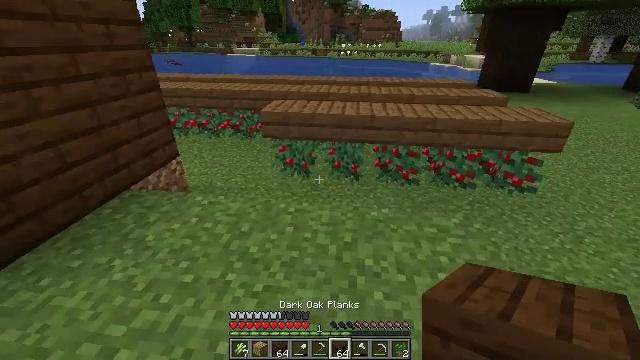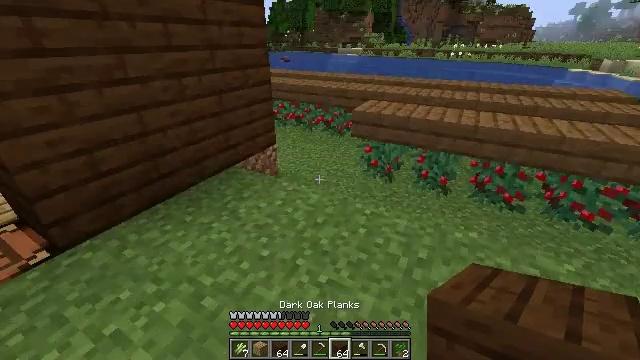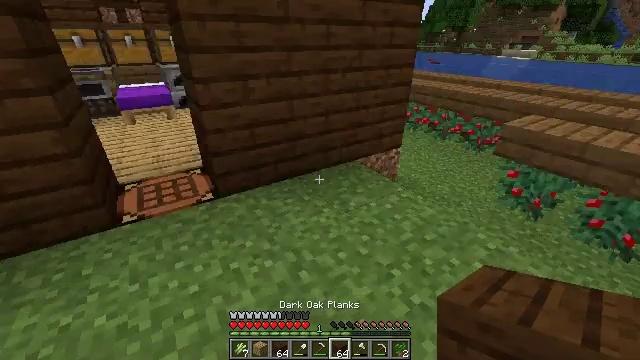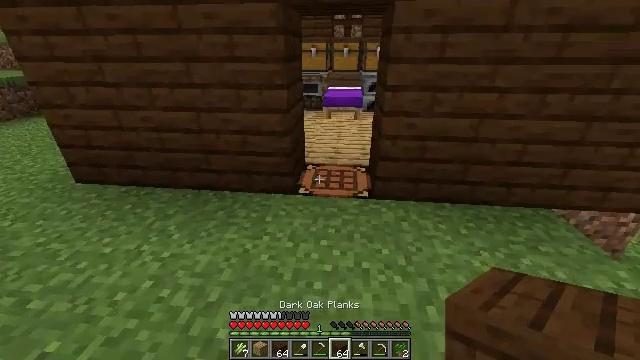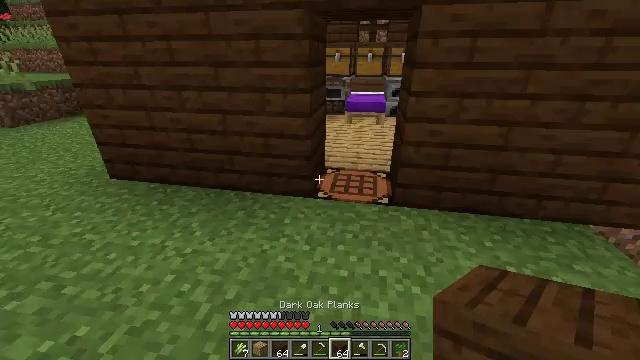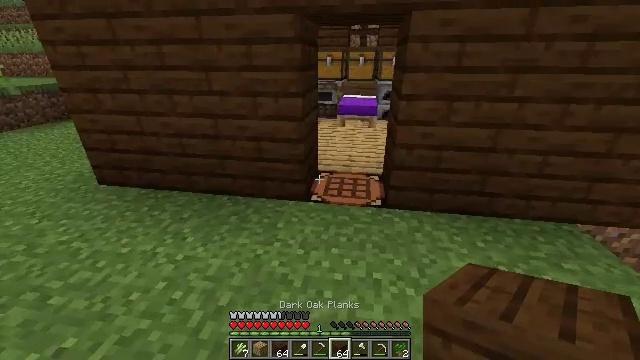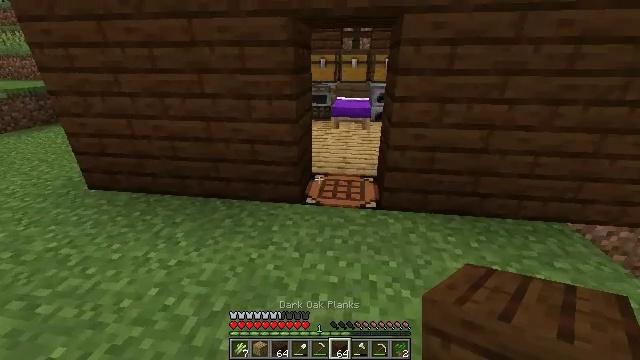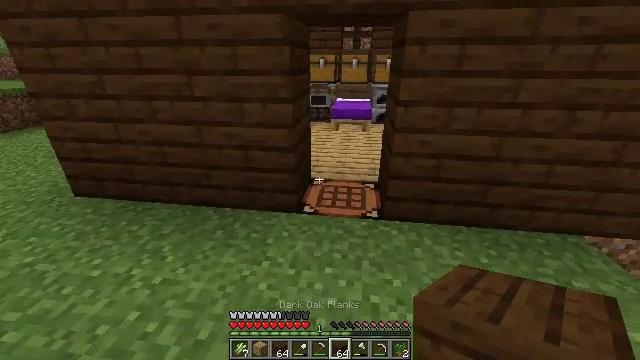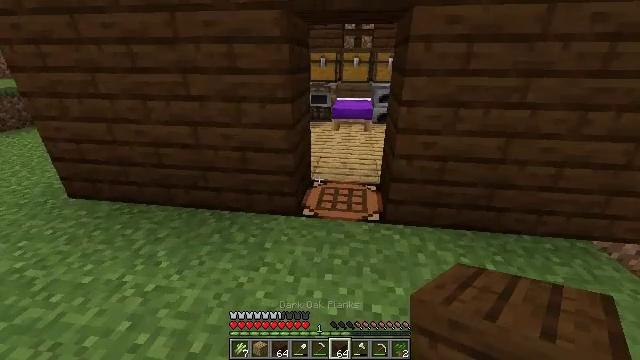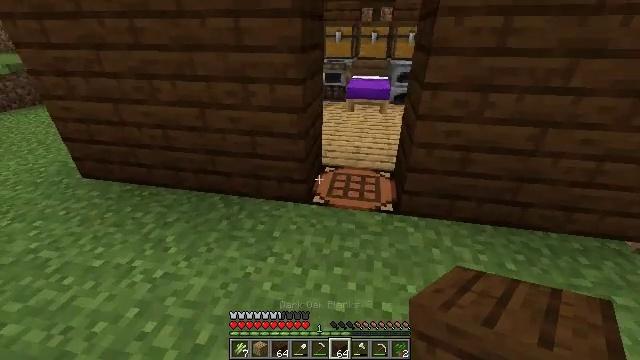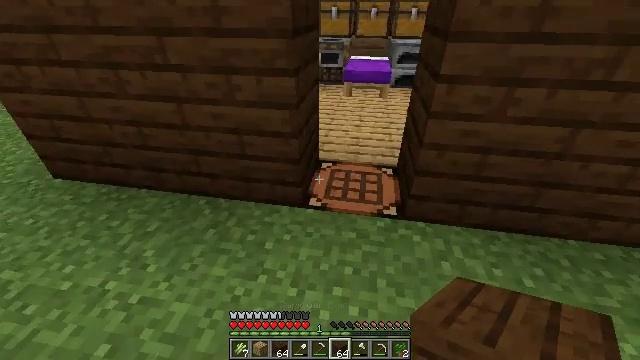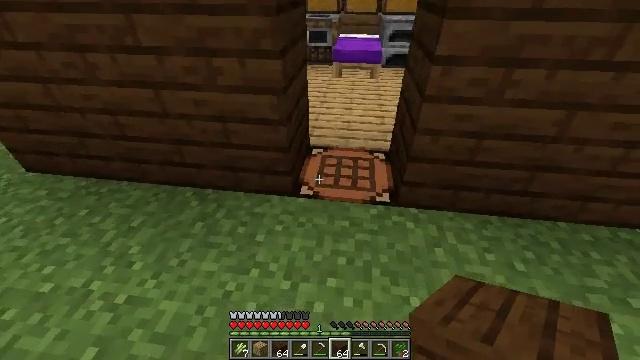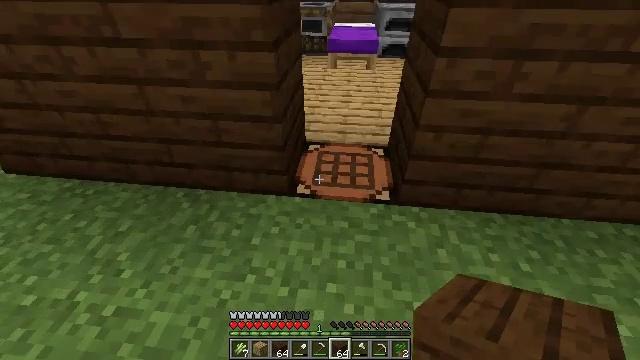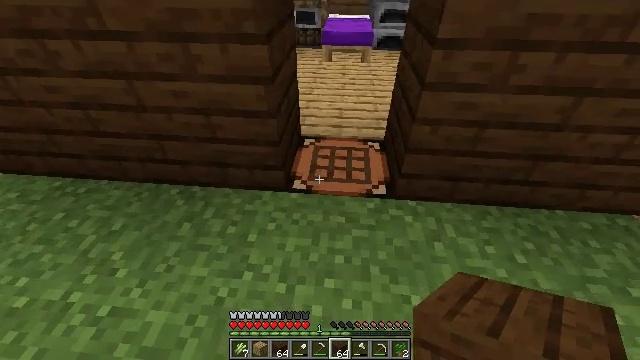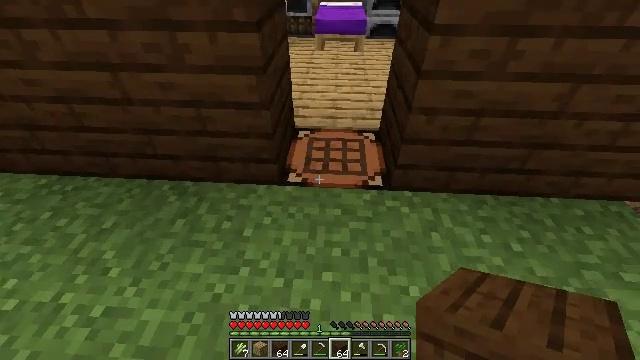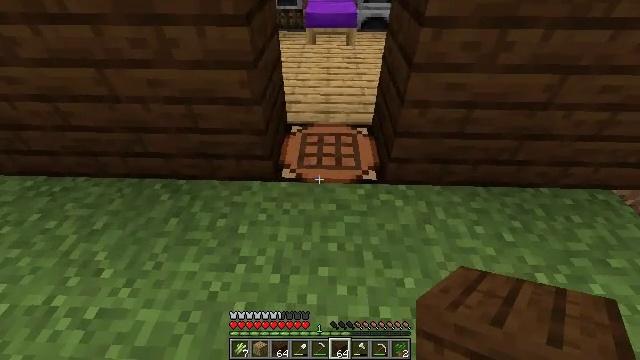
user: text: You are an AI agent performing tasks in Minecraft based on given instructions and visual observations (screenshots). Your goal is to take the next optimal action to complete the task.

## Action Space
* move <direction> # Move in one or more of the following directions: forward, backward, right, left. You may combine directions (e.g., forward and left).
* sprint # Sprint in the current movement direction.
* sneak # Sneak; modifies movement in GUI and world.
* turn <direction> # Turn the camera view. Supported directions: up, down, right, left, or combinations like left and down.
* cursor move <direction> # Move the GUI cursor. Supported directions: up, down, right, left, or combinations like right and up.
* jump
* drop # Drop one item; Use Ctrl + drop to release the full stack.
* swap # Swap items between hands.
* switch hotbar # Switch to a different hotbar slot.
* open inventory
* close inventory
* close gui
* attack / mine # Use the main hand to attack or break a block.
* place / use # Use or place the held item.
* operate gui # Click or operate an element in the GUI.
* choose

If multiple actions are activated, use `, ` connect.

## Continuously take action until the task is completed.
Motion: motion action
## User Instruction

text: Arrange dark oak planks to make dark oak stairs.
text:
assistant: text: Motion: turn left
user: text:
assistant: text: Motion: turn left
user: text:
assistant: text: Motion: turn left and up
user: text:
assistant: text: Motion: turn left
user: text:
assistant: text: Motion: turn right
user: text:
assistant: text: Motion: move forward, turn right
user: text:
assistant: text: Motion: move forward
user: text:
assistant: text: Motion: move forward
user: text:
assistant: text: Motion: move forward, turn left and down
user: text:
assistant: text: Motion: move forward, turn down
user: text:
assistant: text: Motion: turn right and down
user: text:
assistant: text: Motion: turn right and down
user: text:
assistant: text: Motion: turn right and down
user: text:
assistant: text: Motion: turn right and down
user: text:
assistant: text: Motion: turn right and down
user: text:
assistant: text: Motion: no_op
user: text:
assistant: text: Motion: use / place
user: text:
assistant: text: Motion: use / place
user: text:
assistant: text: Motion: use / place
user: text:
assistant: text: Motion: use / place
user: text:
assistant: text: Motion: no_op
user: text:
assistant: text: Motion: open gui
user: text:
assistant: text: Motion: no_op
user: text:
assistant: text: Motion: no_op
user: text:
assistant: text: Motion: no_op
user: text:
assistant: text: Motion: no_op
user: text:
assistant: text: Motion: no_op
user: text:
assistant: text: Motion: no_op
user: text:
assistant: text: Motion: no_op
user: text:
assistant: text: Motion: no_op